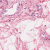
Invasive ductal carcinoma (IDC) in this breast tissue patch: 0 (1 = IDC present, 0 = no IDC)